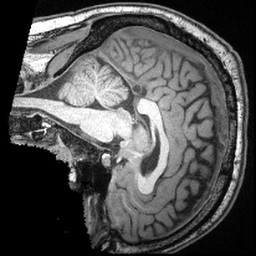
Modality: T1w
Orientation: sagittal
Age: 34
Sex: male
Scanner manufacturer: siemens
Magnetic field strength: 3 T
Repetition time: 2.4 s
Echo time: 0.00374 s